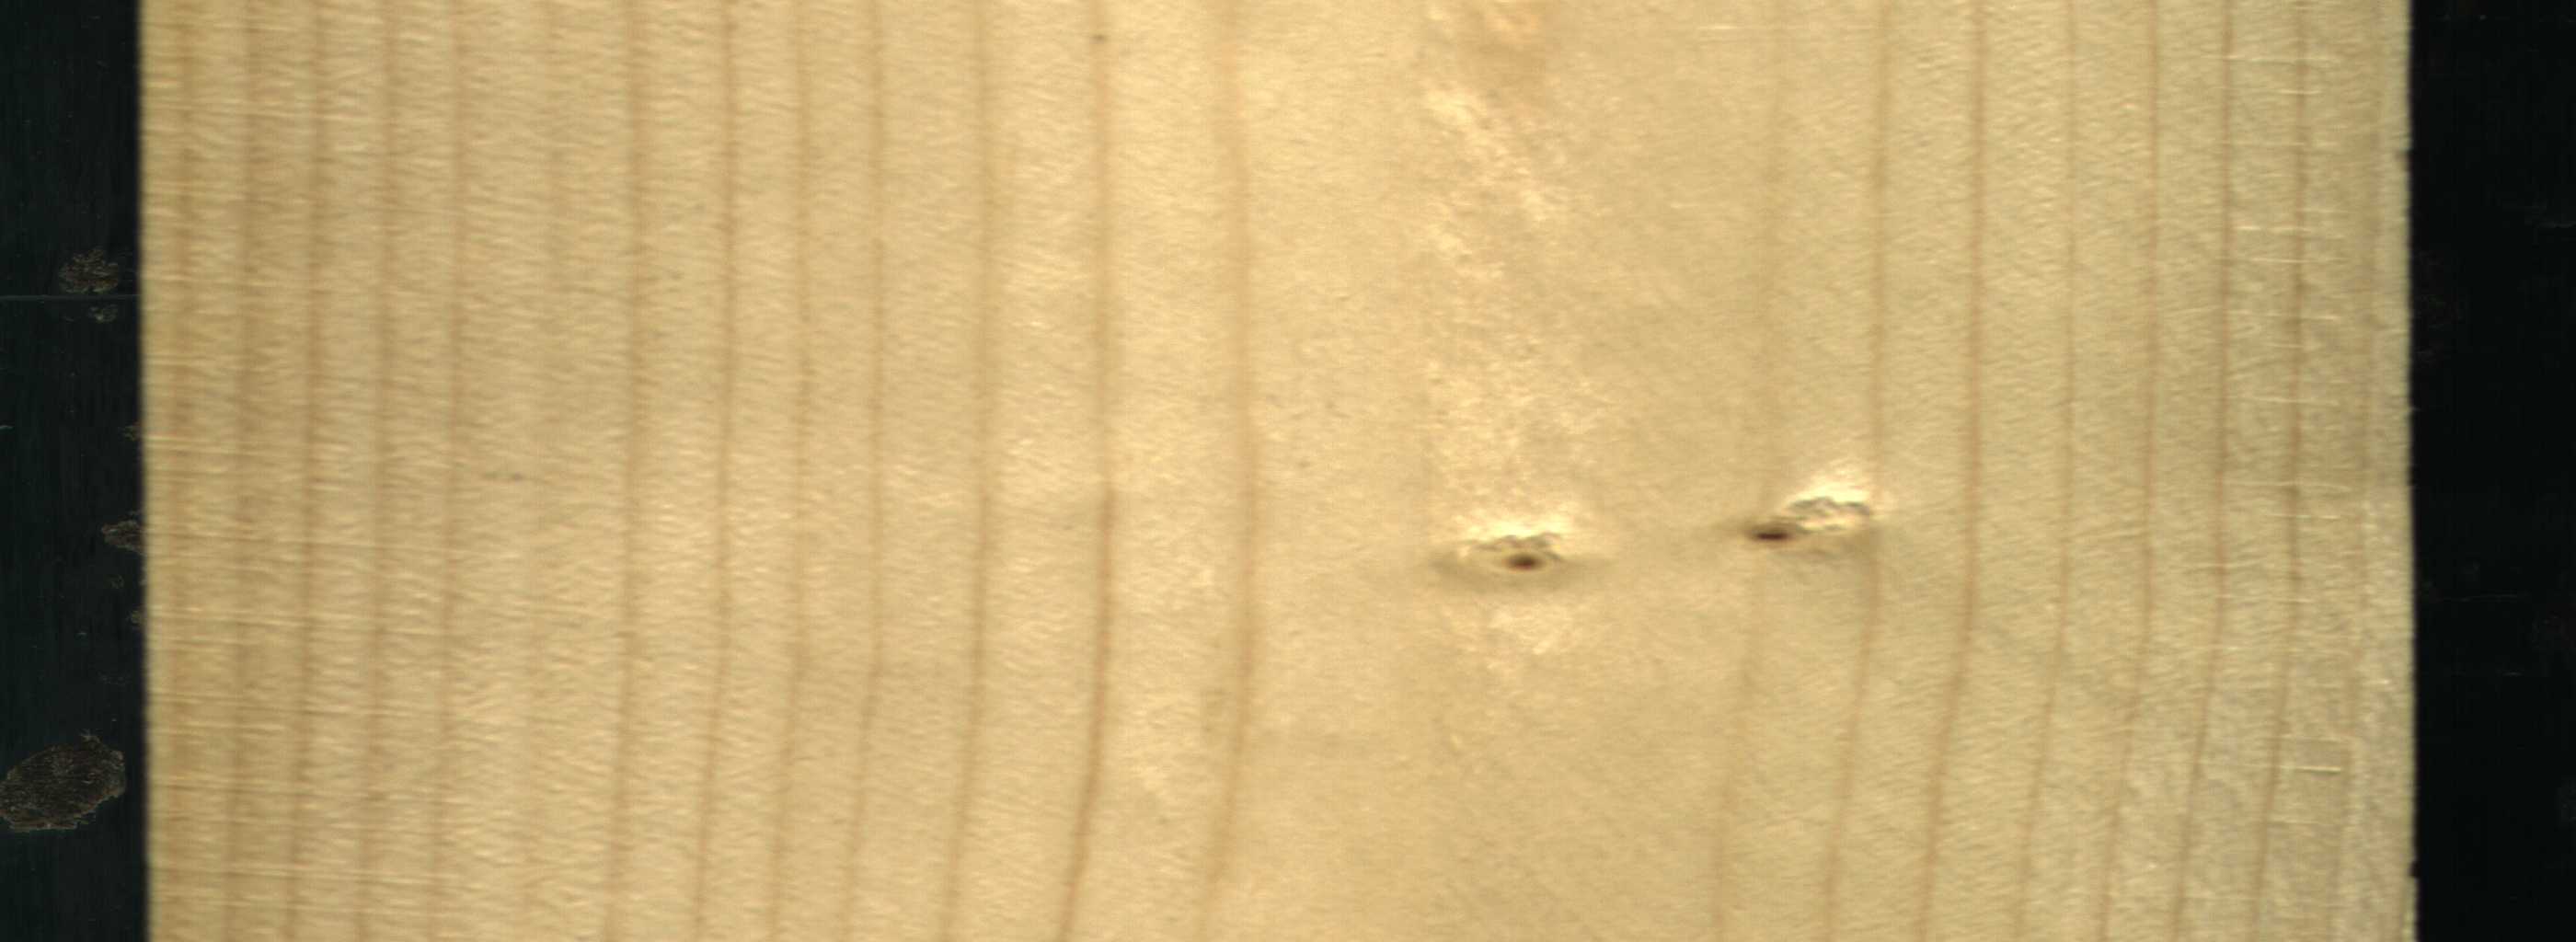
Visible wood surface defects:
Live_Knot
Live_Knot